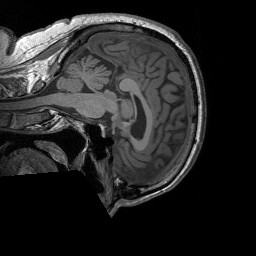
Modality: T1w
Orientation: sagittal
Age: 64
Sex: male
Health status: healthy
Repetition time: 1.9 s
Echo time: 0.00252 s